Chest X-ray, PA view. Patient: 28 years old, sex M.
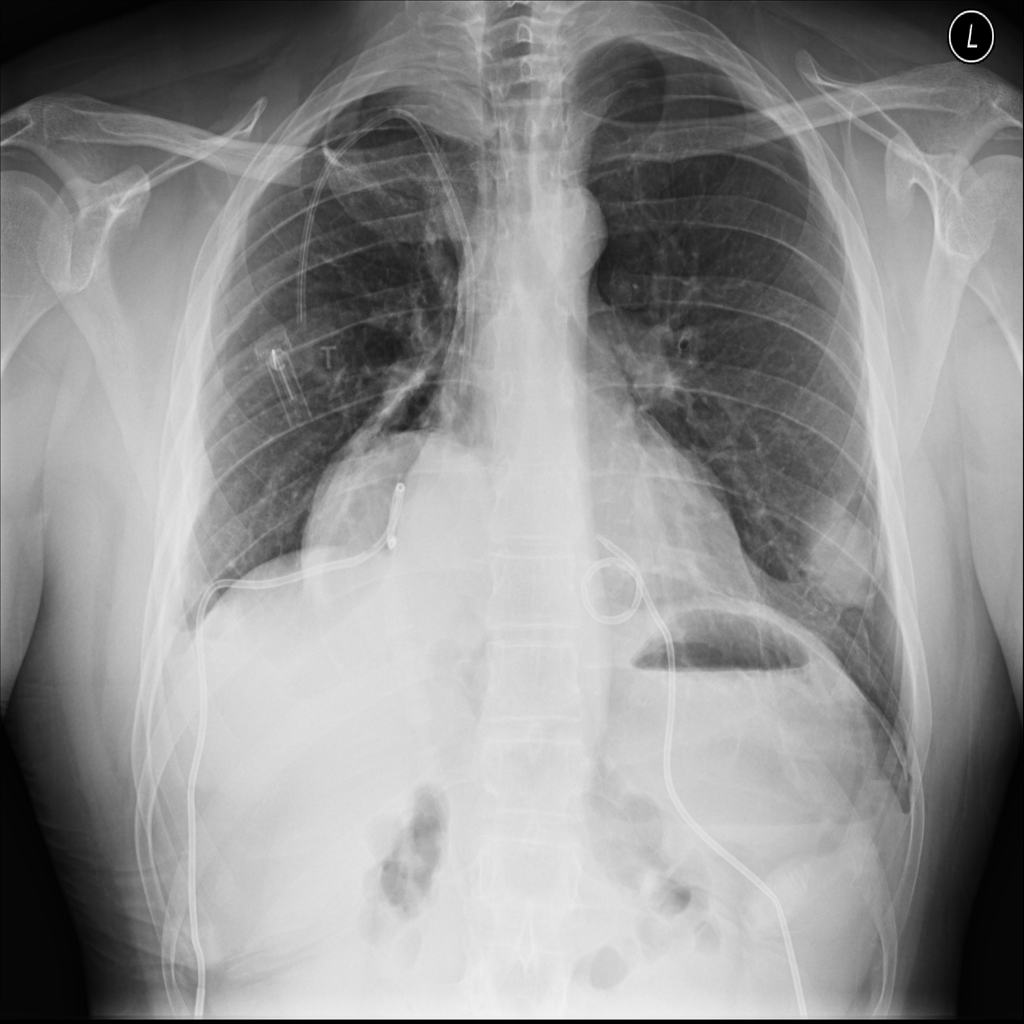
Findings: Mass, Pleural_Thickening